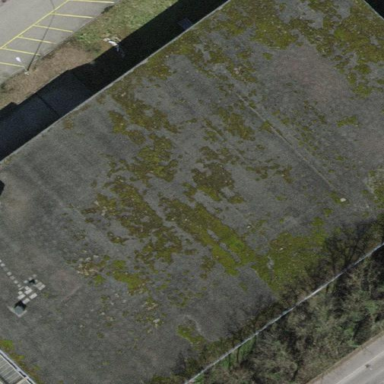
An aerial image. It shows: Industrial building with flat roof.